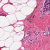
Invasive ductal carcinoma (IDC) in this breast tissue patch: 0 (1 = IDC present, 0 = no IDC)